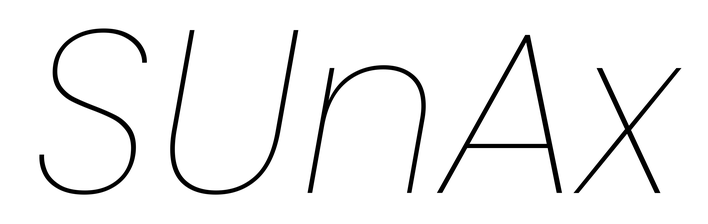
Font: Poppins-ThinItalic